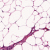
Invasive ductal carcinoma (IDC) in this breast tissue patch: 0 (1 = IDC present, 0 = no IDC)